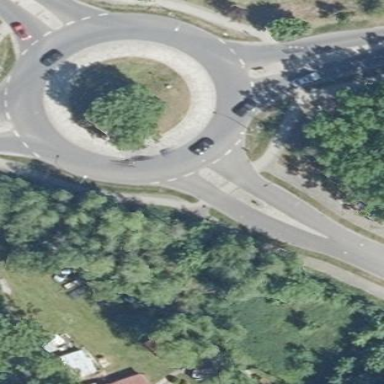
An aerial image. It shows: Tertiary road with asphalt surface leading to roundabout.